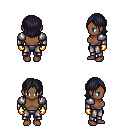
a pixel art fantasy rpg character, female body template, human, dark skin, steel arm armor, metal pants, raven long bangs hairstyle, gold gloves, four views (front, back, left, right), 2x2 character sprite sheet, small pixel art, hard edges, no anti-aliasing